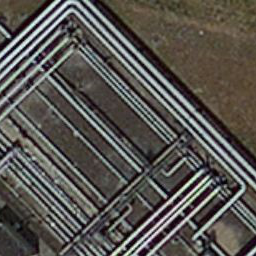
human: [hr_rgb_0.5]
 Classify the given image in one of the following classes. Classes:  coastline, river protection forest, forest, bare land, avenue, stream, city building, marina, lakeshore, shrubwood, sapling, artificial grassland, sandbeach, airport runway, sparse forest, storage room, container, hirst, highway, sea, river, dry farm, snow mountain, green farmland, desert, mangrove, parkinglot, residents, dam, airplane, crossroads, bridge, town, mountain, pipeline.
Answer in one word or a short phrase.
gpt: pipeline